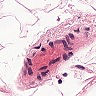
Metastatic tissue present: no